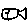
Label: fish